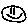
Label: smiley face